Question: I am implementing a design which contains elements which are semantically headers (h3, h4, etc.), are full-width block elements, and are followed by a vertically centered horizontal line which extends the full width of the header a la:

I know I could take care of this by wrapping each header in a '<div>' and inserting another block-level element after it but would prefer not to pollute my HTML like that. My first inclination was to use a '::after' element on the headers, like so:
'''
.line-header::after {
content:'a0';
display: inline-block;
float: right;
width: 55%;
margin-top: -12px;
border-bottom: 1px solid gray;
}
'''
However, this requires making the '::after' element fixed-width, which obviously doesn't work with different-width headers: <URL>
Any ideas on how to get a variable-width line which will fill the space to the right of the header, without inserting extra elements into the HTML?
Tyriar's answer below (suggesting drawing the line full-width behind the header and setting the background-color to erase the line behind the text) reminded me that this is taking place in front of a repeating background image - so no background tricks are possible unfortunately.
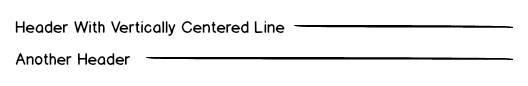
Answer: Try this for your CSS:
:
'''
body { background: red; overflow-x: hidden }
.line-header {
margin-top: 15px;
margin-right: 5px;
display: inline;
z-index: 100;
float: left;
clear: left;
}
.line-header::after {
position:absolute;
content:'a0';
width: 100%;
margin-top: -12px;
margin-left: 5px;
border-bottom: 1px solid gray;
z-index: 0;
}
'''
I only tested this in Chrome. <URL>.